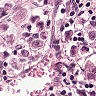
Metastatic tissue present: yes